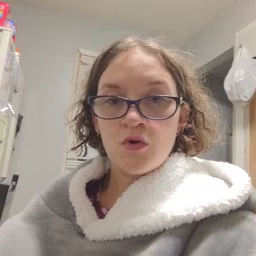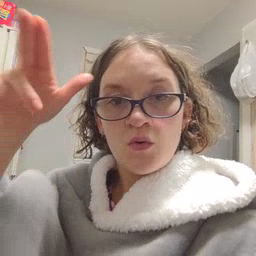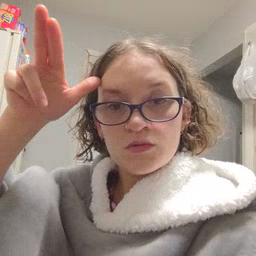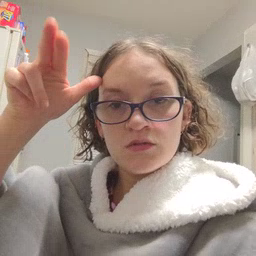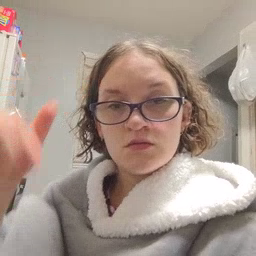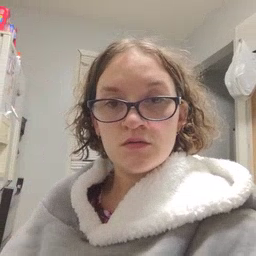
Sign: horse